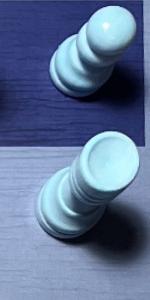
Label: Rook_White